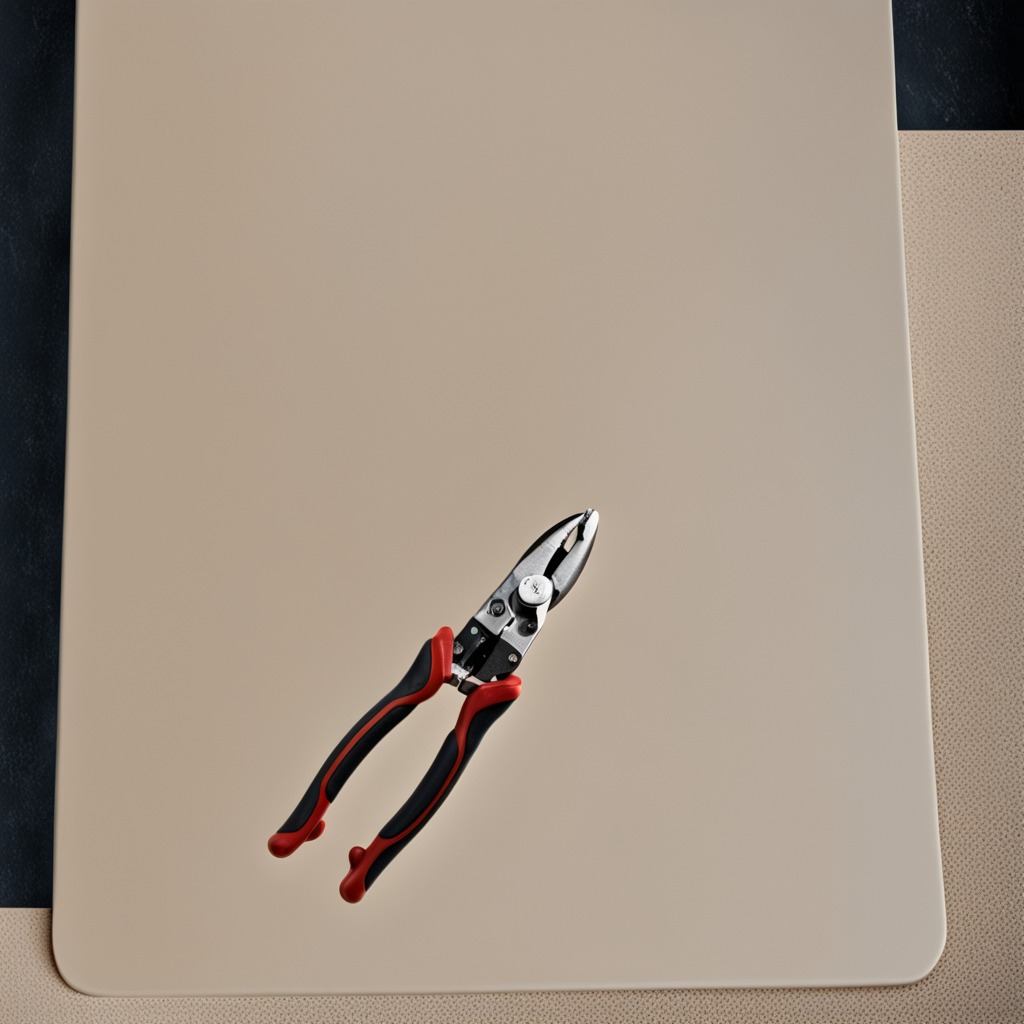
A plier is lying on the table.